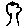
Label: tree